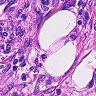
Metastatic tissue present: yes